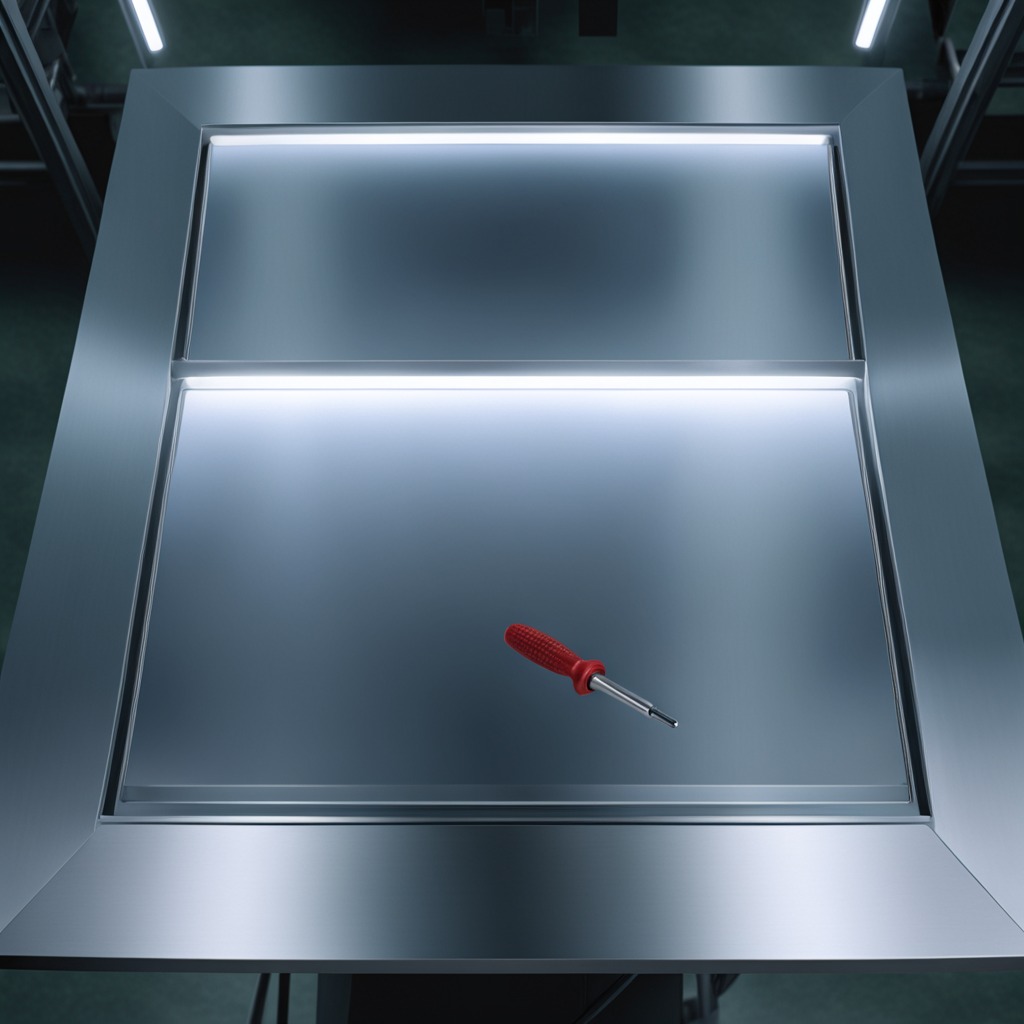
A screwdriver is lying on a metal table in a machine shop under fluorescent lights.